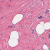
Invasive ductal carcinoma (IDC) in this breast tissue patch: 0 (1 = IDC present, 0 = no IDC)